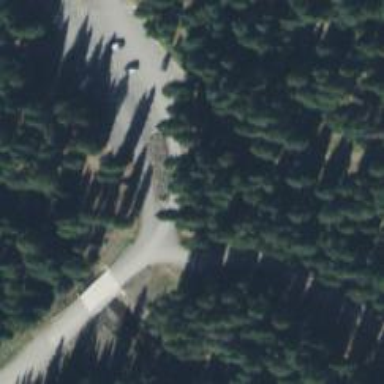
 suitable for nordic skiing. The track has grade2 surface and is groomed for classic and skating styles."